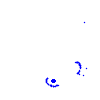
Particle: pion